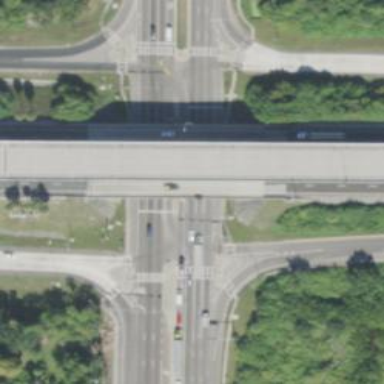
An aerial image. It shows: Asphalt motorway link with diamond junction.